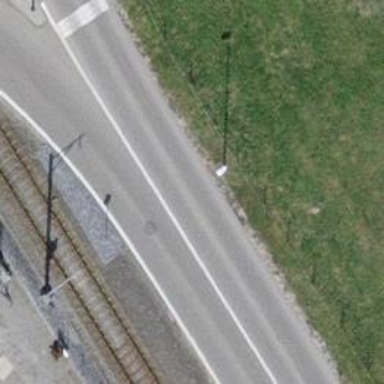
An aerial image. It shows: Road with traffic signals.